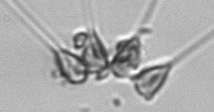
Label: Asterionellopsis_glacialis